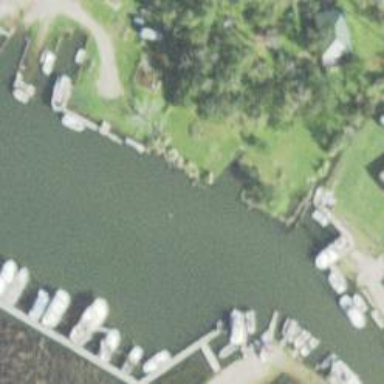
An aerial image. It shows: Slipway on leisure land.